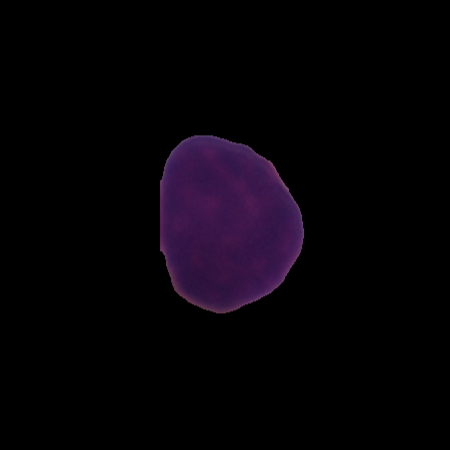
Label: healthy